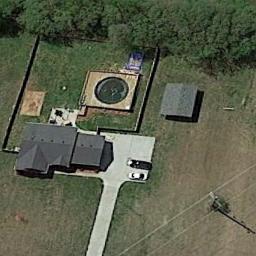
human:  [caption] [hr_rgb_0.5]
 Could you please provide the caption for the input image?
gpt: A path leads to this house with black roof .

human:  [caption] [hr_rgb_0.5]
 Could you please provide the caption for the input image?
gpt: The sparse residential is on the grass next to some trees and bare land .

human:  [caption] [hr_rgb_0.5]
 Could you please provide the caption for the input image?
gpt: There are several buildings of different shapes and sizes in the sparse residential .

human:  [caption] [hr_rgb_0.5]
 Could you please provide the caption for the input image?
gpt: There are several grey houses and a swimming pool in a sparse residential area, Surrounded by open spaces and a road .

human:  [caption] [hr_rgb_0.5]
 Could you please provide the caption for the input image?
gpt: A sparse residential area with some green trees and two black buildings .